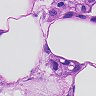
Metastatic tissue present: yes